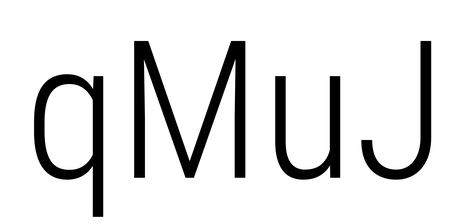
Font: Roboto_Condensed_Light